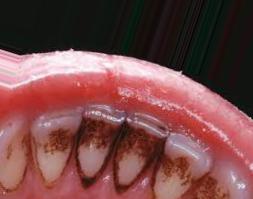
Condition: Tooth Discoloration